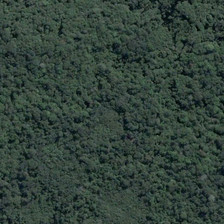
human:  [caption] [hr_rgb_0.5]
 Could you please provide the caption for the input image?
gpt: many green trees are in a piece of forest .

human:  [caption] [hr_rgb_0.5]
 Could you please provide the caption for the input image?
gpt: this piece of the green forest is dense .

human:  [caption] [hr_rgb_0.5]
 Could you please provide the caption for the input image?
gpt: many green trees are in a piece of forest .

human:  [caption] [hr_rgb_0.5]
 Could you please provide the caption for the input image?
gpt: this piece of the forest is green and dense .

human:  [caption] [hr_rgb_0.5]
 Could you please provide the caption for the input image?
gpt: this piece of the forest is green and dense .